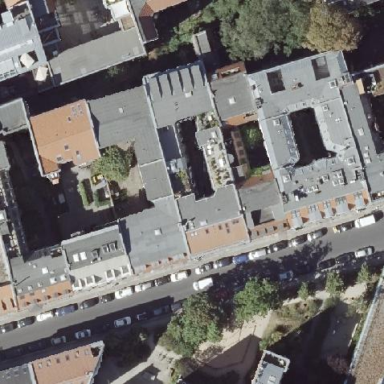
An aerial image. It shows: Residential building.